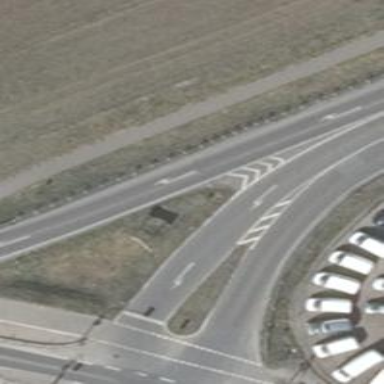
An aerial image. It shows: Secondary road with asphalt surface. The right sidewalk also has asphalt surface.